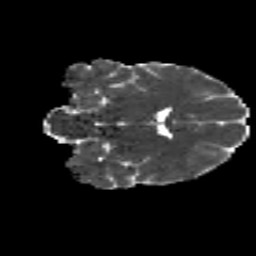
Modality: MD
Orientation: coronal
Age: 24
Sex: female
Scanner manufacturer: siemens
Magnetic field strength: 3 T
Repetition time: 8.8 s
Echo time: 0.085 s